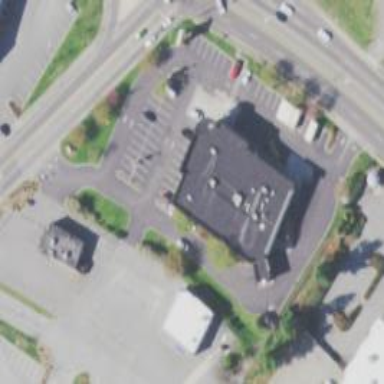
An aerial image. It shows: Building.